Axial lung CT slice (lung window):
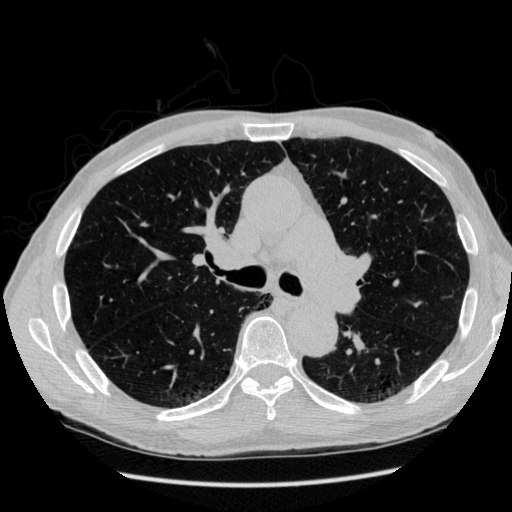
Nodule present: no